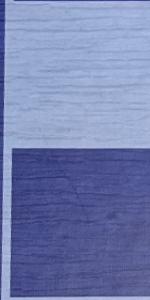
Label: Empty